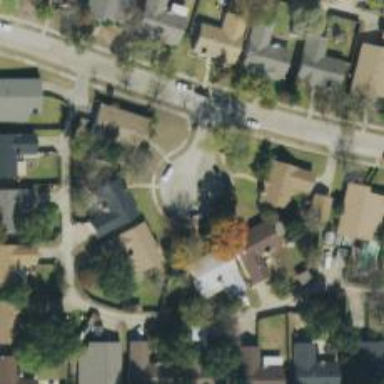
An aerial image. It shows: Circle-shaped turning circle on the road.